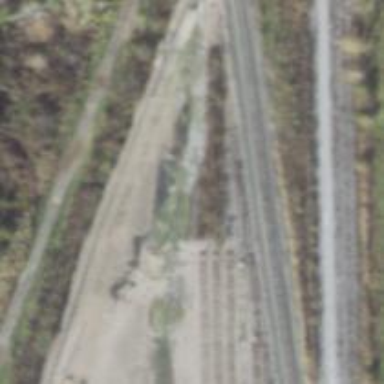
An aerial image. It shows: Abandoned railway.